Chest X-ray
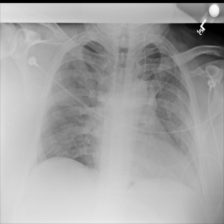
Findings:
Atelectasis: negative
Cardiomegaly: negative
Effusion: negative
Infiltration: negative
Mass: negative
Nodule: negative
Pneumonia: negative
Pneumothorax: negative
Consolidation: negative
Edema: positive
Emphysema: negative
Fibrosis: negative
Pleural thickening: negative
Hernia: negative